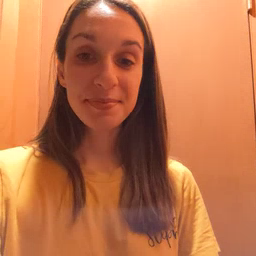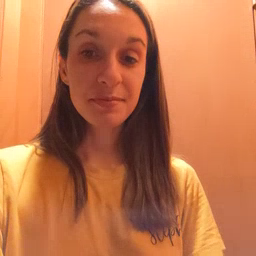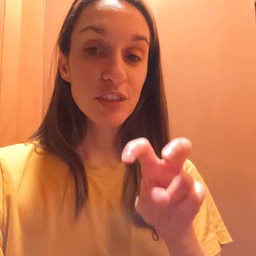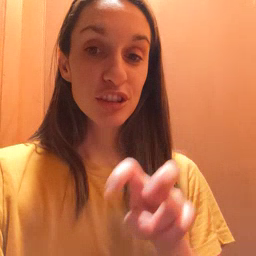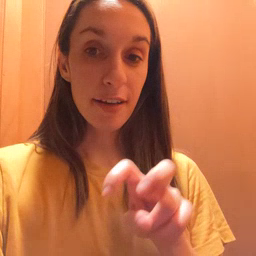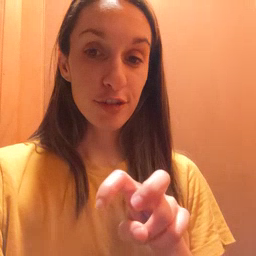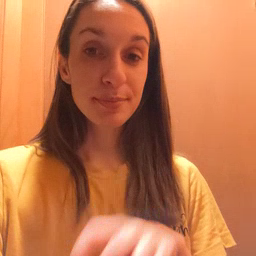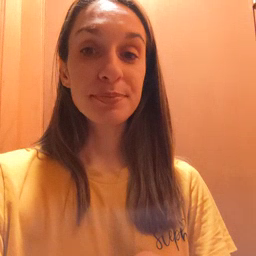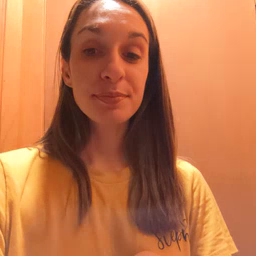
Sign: chair